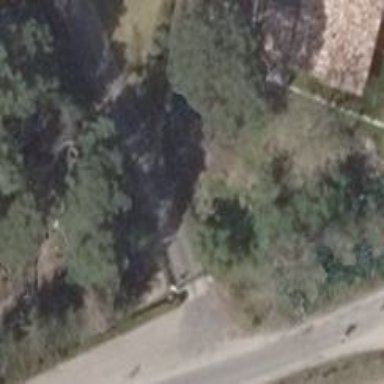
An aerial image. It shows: Driveway.